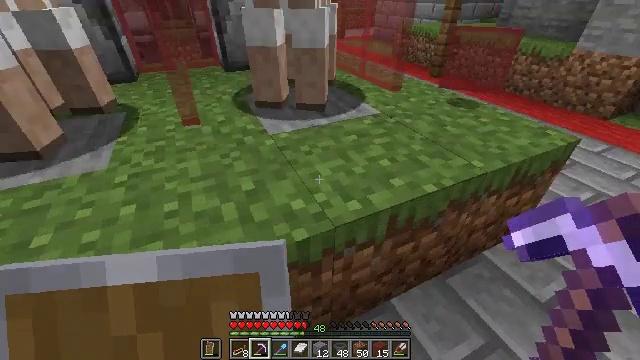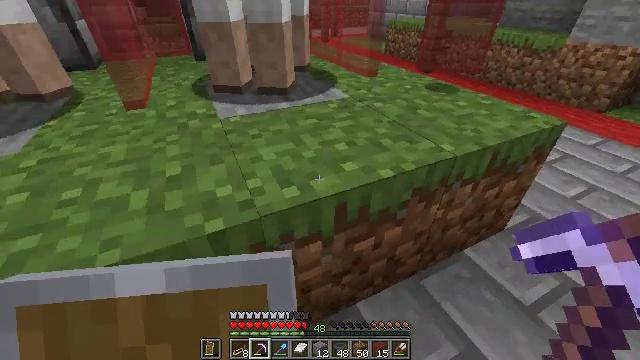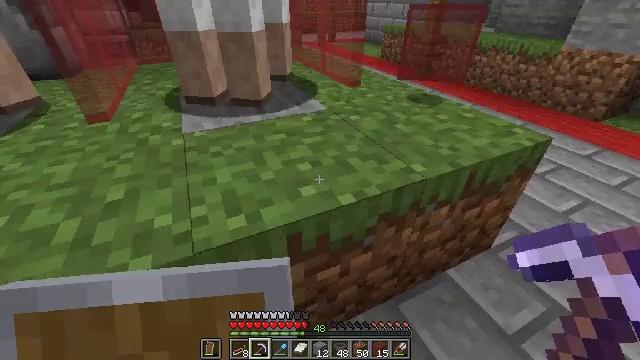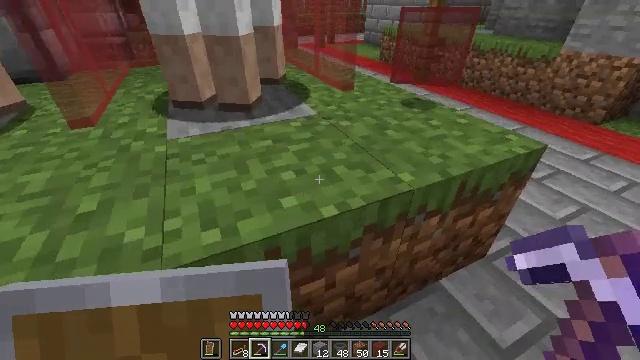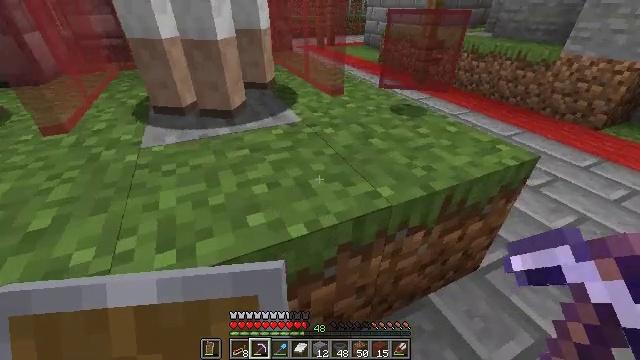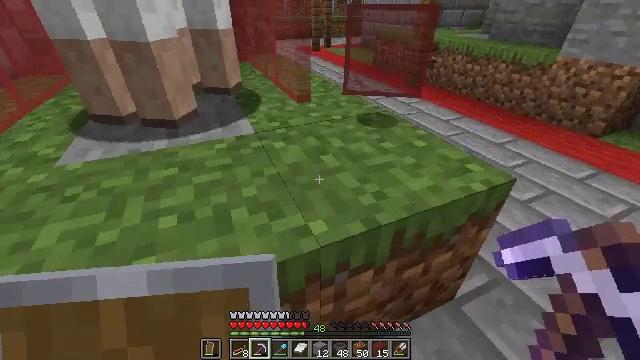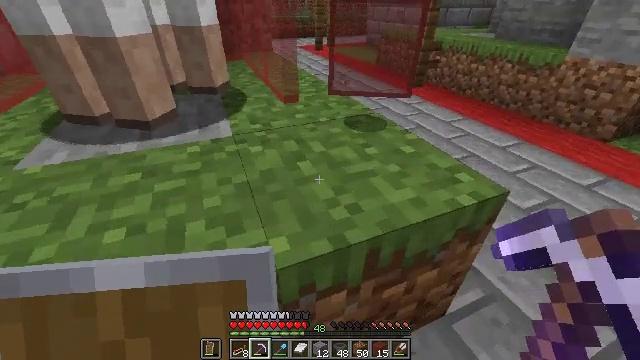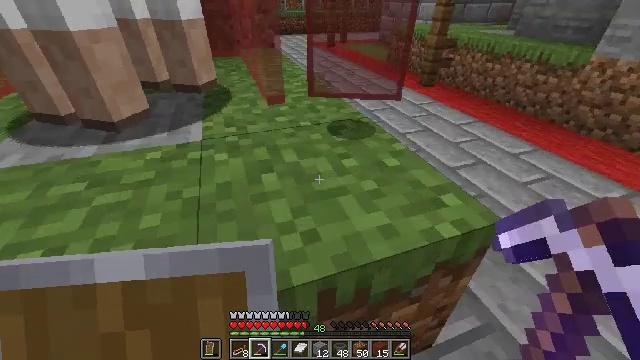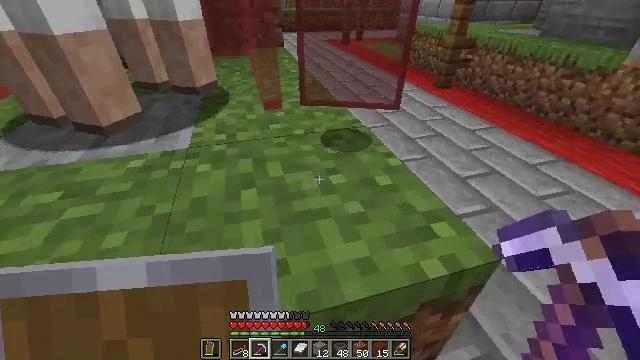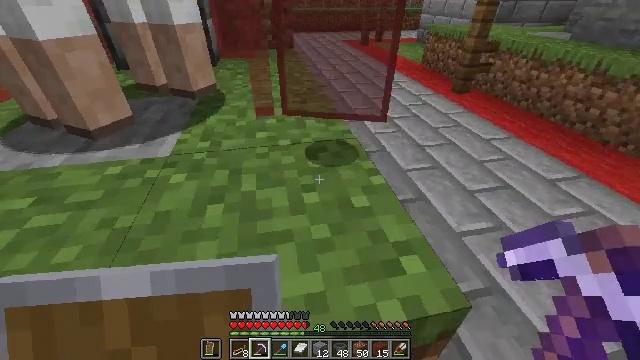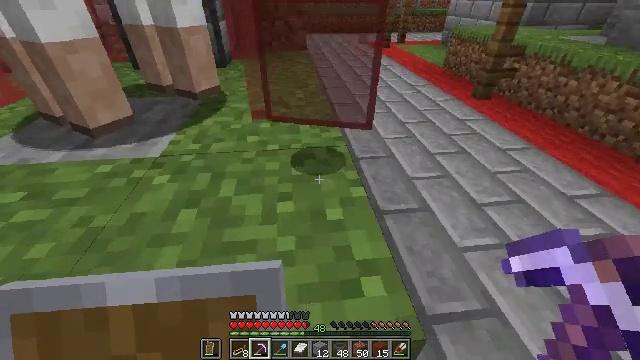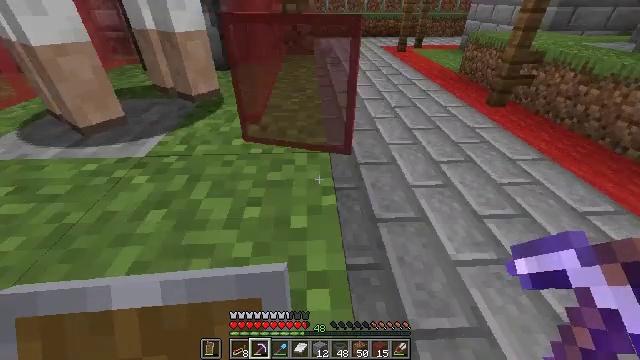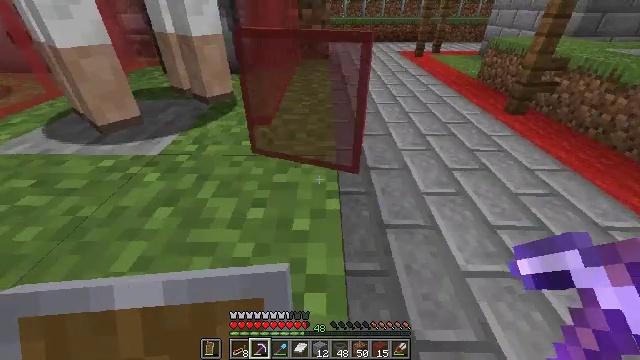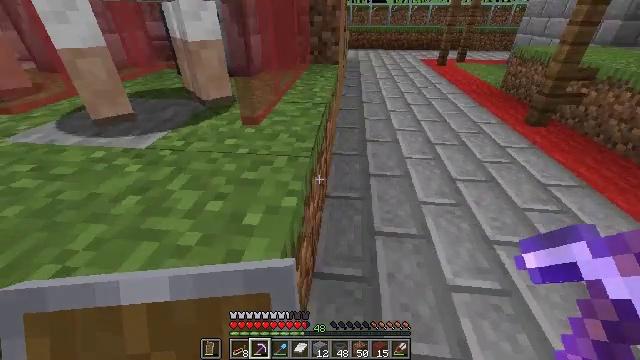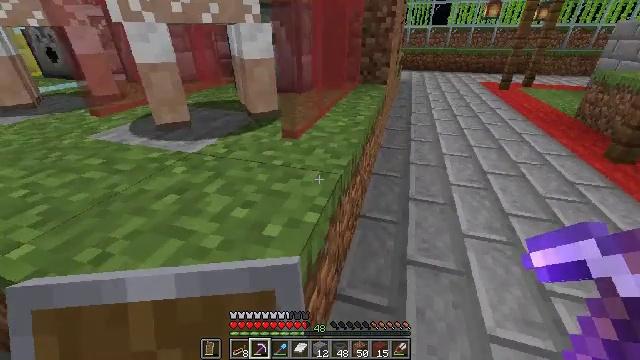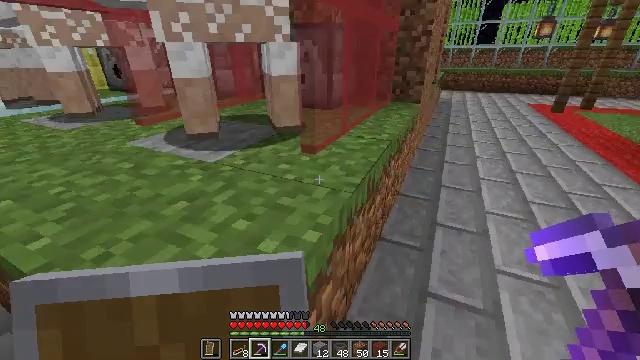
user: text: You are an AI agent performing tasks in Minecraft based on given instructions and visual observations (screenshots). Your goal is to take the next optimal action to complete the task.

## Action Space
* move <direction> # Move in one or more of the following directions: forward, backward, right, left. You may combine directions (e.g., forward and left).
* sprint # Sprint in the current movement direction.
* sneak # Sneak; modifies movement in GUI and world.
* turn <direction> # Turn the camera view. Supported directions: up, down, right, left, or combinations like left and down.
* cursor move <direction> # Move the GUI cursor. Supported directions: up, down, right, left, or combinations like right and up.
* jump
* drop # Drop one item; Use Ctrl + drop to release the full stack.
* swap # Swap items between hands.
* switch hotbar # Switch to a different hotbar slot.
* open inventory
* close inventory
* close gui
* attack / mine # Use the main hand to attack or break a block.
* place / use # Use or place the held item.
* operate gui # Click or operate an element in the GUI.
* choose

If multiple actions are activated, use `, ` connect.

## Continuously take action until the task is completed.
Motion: motion action
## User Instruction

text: Remove the red stained glass pane.
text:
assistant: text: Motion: move forward and move right
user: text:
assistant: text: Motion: move forward and move right
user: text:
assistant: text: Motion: move forward and move right
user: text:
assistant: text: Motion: move forward and move right
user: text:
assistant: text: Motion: move forward and move right
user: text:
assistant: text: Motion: move forward and move right, turn left
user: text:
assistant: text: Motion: move forward and move right, turn left
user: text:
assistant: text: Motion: move forward and move right, turn left
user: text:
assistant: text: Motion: move forward and move right, turn left
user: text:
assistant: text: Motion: move forward and move right, turn left
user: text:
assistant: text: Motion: move forward and move right, turn left
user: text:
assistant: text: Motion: move forward and move right, turn left
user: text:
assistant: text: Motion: move forward and move right, turn left and up
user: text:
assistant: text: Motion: move forward and move right, turn left and up
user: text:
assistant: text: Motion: move forward and move right, turn left and up
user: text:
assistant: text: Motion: move forward and move right, turn left and up
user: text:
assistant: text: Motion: turn left and up
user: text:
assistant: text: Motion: turn left and up
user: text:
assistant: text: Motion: no_op
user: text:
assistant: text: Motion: no_op
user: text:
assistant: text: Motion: turn right and up
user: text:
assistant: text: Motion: no_op
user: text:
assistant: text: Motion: no_op
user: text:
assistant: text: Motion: attack / mine
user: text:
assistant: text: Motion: attack / mine
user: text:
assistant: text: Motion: turn right, attack / mine
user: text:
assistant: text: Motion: attack / mine
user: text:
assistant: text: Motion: attack / mine
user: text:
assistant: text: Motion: attack / mine
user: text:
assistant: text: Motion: attack / mine